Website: bh-photo
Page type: customer-info-address
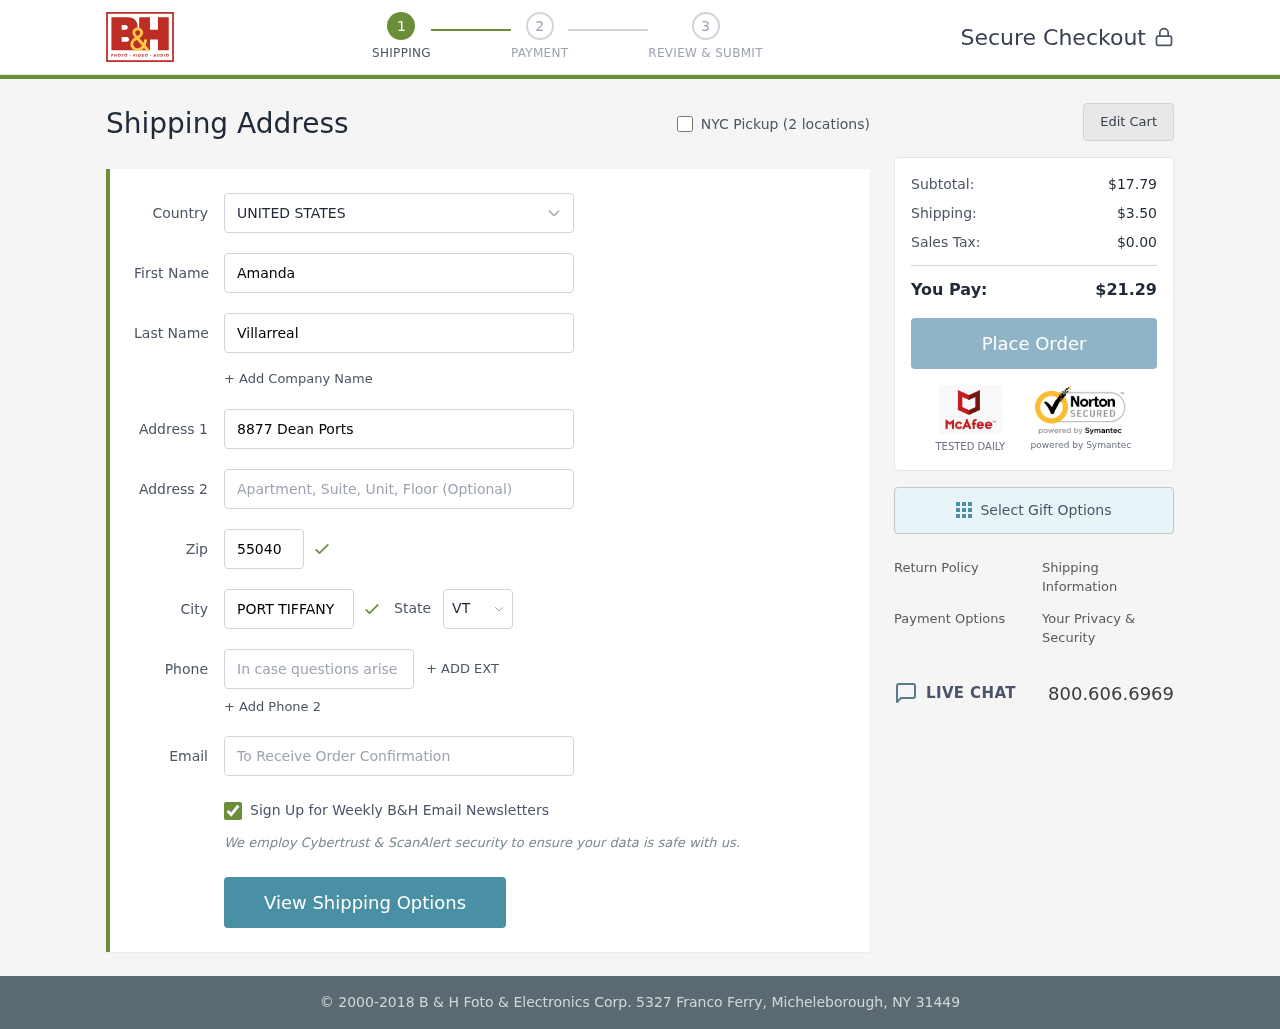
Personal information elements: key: PII_CITY
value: Port Tiffany
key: PII_COUNTRY
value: United States
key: PII_EMAIL
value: amandavillarreal@yahoo.com
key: PII_FIRSTNAME
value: Amanda
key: PII_LASTNAME
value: Villarreal
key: PII_PHONE
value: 3744516064
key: PII_POSTCODE
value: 55040
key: PII_STATE_ABBR
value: VT
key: PII_STREET
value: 8877 Dean Ports
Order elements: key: ORDER_SUBTOTAL
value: $17.79
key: ORDER_SHIPPING_COST
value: $3.50
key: ORDER_TAX
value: $0.00
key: ORDER_TOTAL
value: $21.29